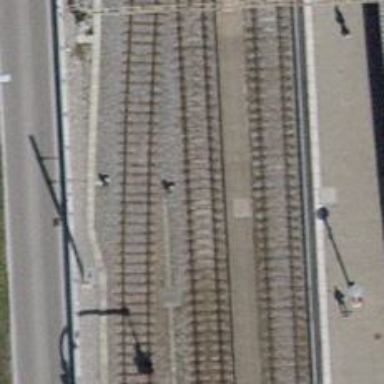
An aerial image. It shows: Public transport stop position along the railway.